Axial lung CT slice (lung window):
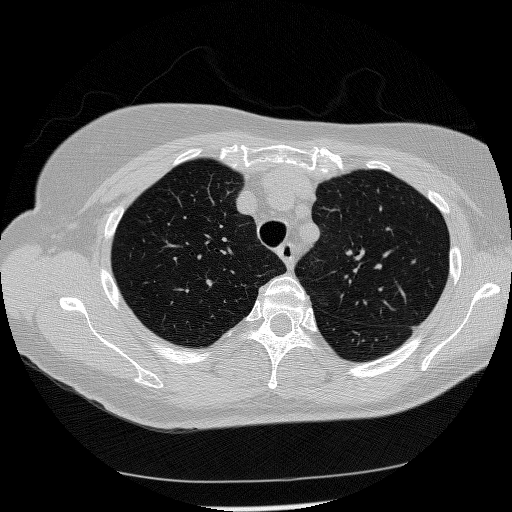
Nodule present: no